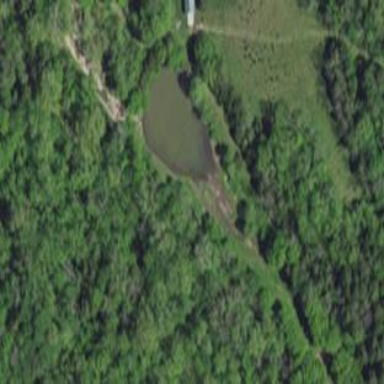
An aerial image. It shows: Pond surrounded by natural water.